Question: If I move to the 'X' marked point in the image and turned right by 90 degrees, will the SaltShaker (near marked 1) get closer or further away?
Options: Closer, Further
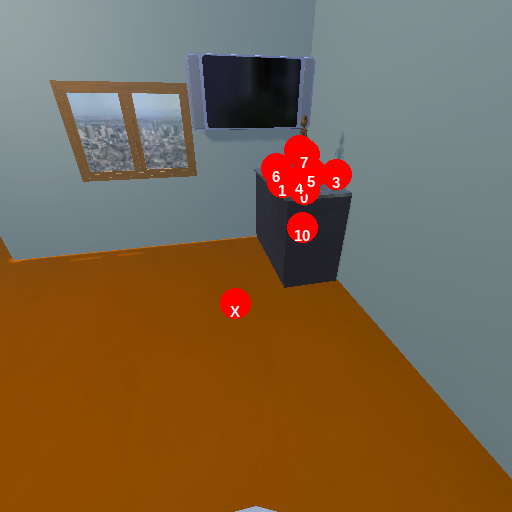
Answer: Closer